Question: How can I create a pop up that allows the user to "open with" or to save file as when dealing with coldfusion pdf's?

I am trying to figure out how to create it when this form is not actually mine and I am just using and prefilling a form that already exists.
'''
<cfpdfform source="82040.pdf" action="populate">
<cfpdfformparam name="cust ##" value=""> <!---Section1 Customer Number--->
</cfpdfform>
'''
I was able to create this pop up by doing something like this:
'''
<cfsetting enablecfoutputonly="true">
<cfcontent type="application/pdf">
<cfheader name="Content-Disposition" value="attachment;filename=test.pdf">
<cfdocument format="PDF" localurl="yes"
marginTop=".25" marginLeft=".25" marginRight=".25" marginBottom=".25"
pageType="custom" pageWidth="8.5" pageHeight="10.2">
<cfoutput><?xml version="1.0" encoding="UTF-8"?>
<!DOCTYPE html PUBLIC "-//W3C//DTD XHTML 1.0 Transitional//EN" "http://www.w3.org/TR/xhtml1/DTD/xhtml1-transitional.dtd">
<html xmlns="http://www.w3.org/1999/xhtml">
<head>
<title>PDF Export Example</title>
</head>
<body>
</body>
</html>
</cfoutput>
</cfdocument>
'''
But am not sure how I can combine these two. Any help is greatly appreciated!
Per Request What I have tried:
'''
<cfset tempFilePath = "c:/path/to/someUniqueFileName.pdf">
<cfpdfform source="82040.pdf" action="populate" destination="#tempFilePath#">
<cfpdfformparam name="org" value="Yes"> <!---Above Section1 Original ---> <!---On--->
</cfpdfform>
<cfheader name="Content-Disposition" value="attachment;filename=Testme.pdf">
<cfcontent type="application/pdf" file="#tempFilePath#" deleteFile="false">
'''
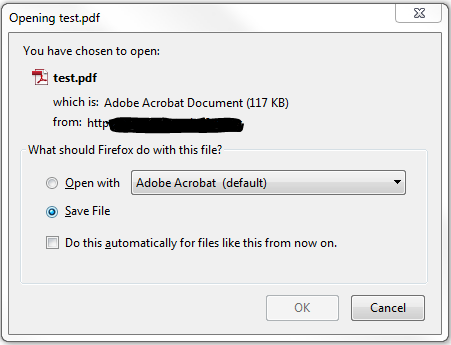
Answer: By default, cfpdfform renders the result in the browser ie "inline". To return it as an attachment instead, save the content to a file or a variable. Then use 'cfheader/cfcontent' to return it as an attachment.
Use the "destination" attribute to save it to a file. To avoid conflicts with other threads be sure use file names. To automatically remove the temporary file when finished, set deleteFile="true"
'''
<cfset tempFilePath = "c:/path/to/someUniqueFileName.pdf">
<cfpdfform source="82040.pdf" action="populate" destination="#tempFilePath#">
...
<cfheader name="Content-Disposition" value="attachment;filename=test.pdf">
<cfcontent type="application/pdf" file="#tempFilePath#" deleteFile="false">
'''
Use the "name" attribute to save the content to a variable. Though "name" is not listed in the documentation, <URL> suggests it is just a documentation error.
'''
<cfpdfform source="82040.pdf" action="populate" name="pdfContent">
... etcetera ...
<cfheader name="Content-Disposition" value="attachment;filename=test.pdf">
<cfcontent type="application/pdf" variable="#toBinary(pdfContent)#">
'''